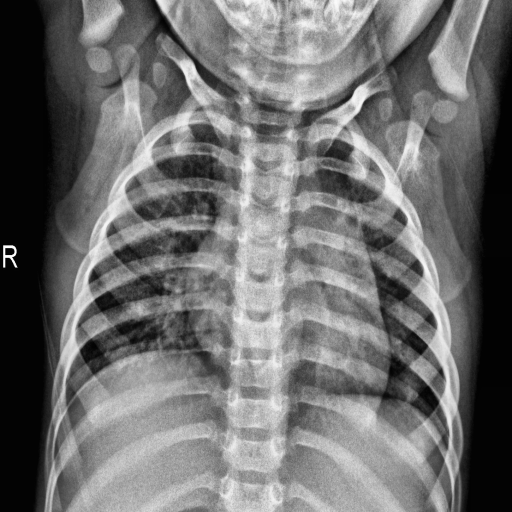
Finding: NORMAL